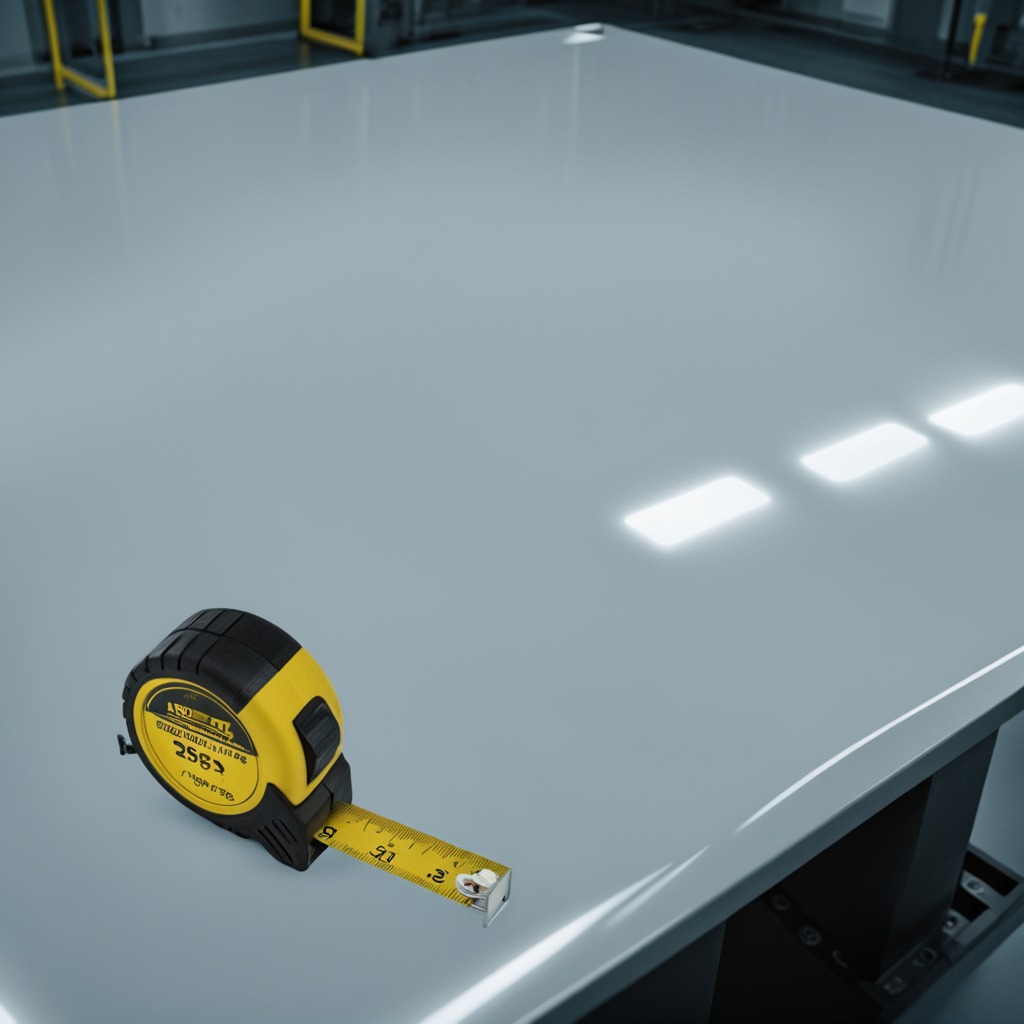
A measuring tape lies on the table.